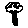
Label: tree